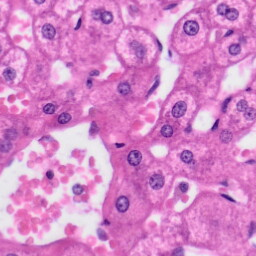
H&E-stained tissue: Liver